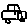
Label: car